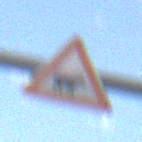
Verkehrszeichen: ViehtriebLinks
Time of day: SunriseSunset
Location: Outdoor (Nature)
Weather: PartlyCloudy
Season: NotSpecified
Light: Natural